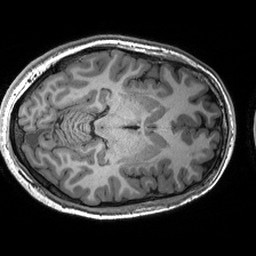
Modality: T1w
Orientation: axial
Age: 22
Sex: male
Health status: healthy
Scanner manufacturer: siemens
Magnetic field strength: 3 T
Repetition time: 2.53 s
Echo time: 0.00288 s